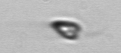
Label: Pyramimonas